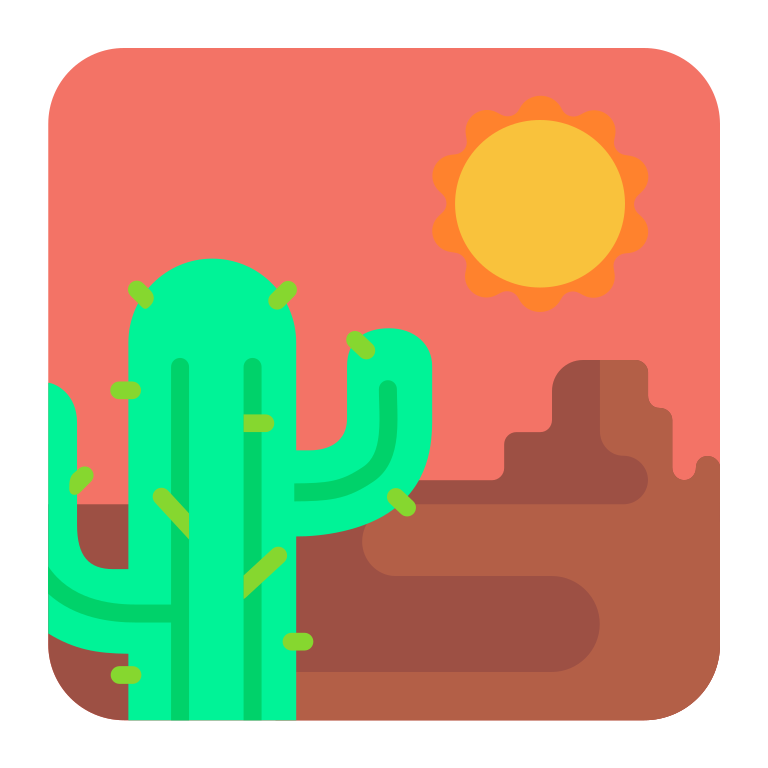
desert flat